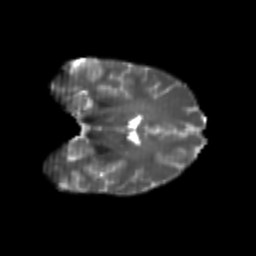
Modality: T2w
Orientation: coronal
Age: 24
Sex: female
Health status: healthy
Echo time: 0.074 s